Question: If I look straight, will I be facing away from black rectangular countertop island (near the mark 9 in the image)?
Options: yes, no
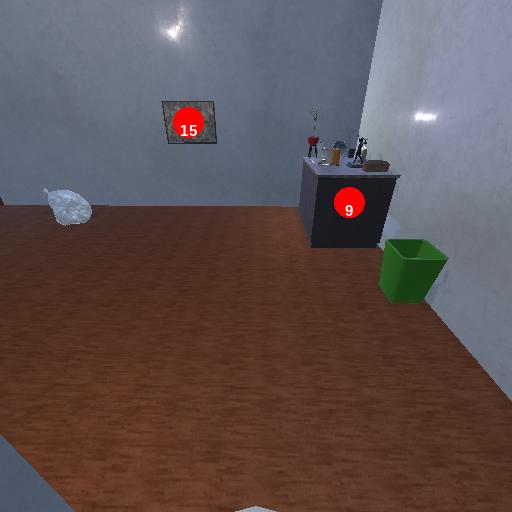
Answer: yes